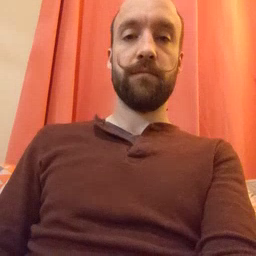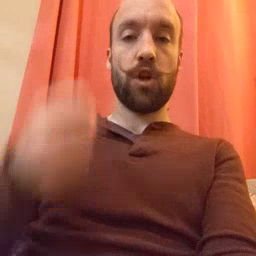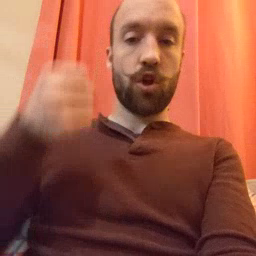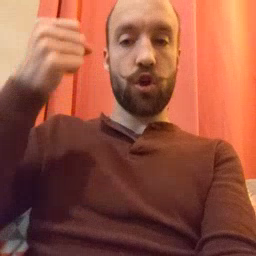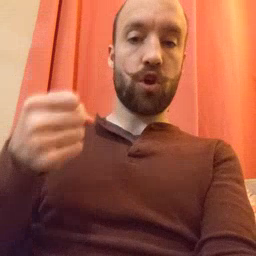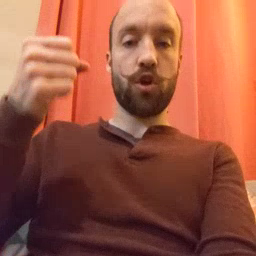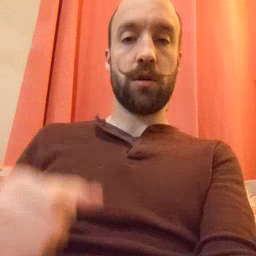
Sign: car